Question: I've been asked to create this title, purely with css, Is it even possible?

The background of the text needs to remain transparent, the h2 needs to span the width of any container and have the left and right borders fill automatically the remaining space.
'''
h2 {
font-size:42px;
line-height:48px;
width:100%;
overflow: hidden;
&:before {
content:'';
position:relative;
padding-left:50px;
padding-right:10px;
margin-right:10px;
margin-bottom:10px;
background:red;
height:3px;
display:inline-block;
}
&:after {
content:'';
margin-left:10px;
width:100%;
background:red;
height:3px;
display:inline-block;
}
}
'''
The left side is easy, however I'm stuck on the right side.
<URL>
I can't seem to figure out how to only make the right line fill the remaining space on the right of the container.
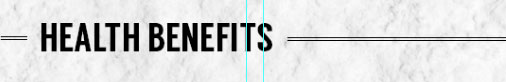
Answer: You can use 'margin-right:-100%;' and 'vertical-align:middle;' on the ':after' pseudo element. (Based on this answer: <URL> :
'''
h2 {
font-size: 42px;
line-height: 48px;
width: 100%;
overflow: hidden;
}
h2:before, h2:after {
content: '';
display: inline-block;
vertical-align:middle;
width:50px;
height:3px;
border-top:1px solid #fff;
border-bottom:1px solid #fff;
}
h2:after {
width:100%;
margin-right: -100%;
}
/**** FOR THE DEMO ***/
body{background-image: url('https://farm9.staticflickr.com/<PHONE>01_ceeeafcddb_o.jpg');background-repeat:no-repeat;background-size:cover;color:#fff;}
'''
'''
<h2>HEALTH BENEFITS</h2>
<h2>HEALTH</h2>
'''